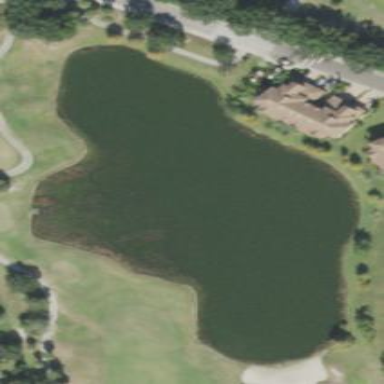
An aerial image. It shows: Pond with natural water.